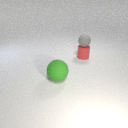
small red rubber cylinder behind large green rubber sphere